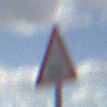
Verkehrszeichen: UnebeneFahrbahn
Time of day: Midday
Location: Outdoor (Nature)
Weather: PartlyCloudy
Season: NotSpecified
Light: Natural